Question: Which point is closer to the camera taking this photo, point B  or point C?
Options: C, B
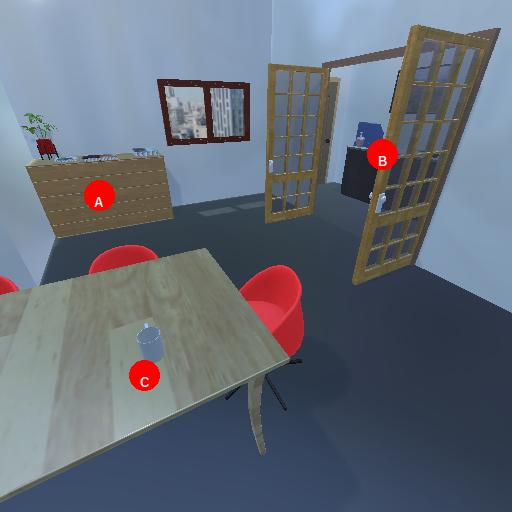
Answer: C